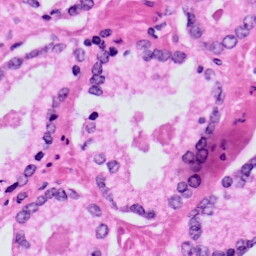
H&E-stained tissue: Prostate